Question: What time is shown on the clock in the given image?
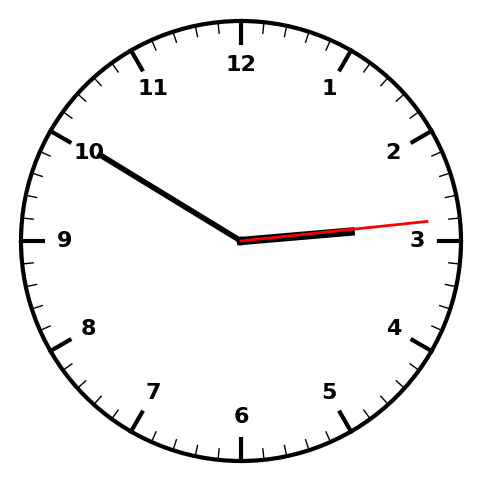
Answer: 02:50:14